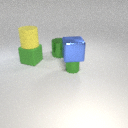
large green metal cylinder behind small green metal cylinder